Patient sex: F
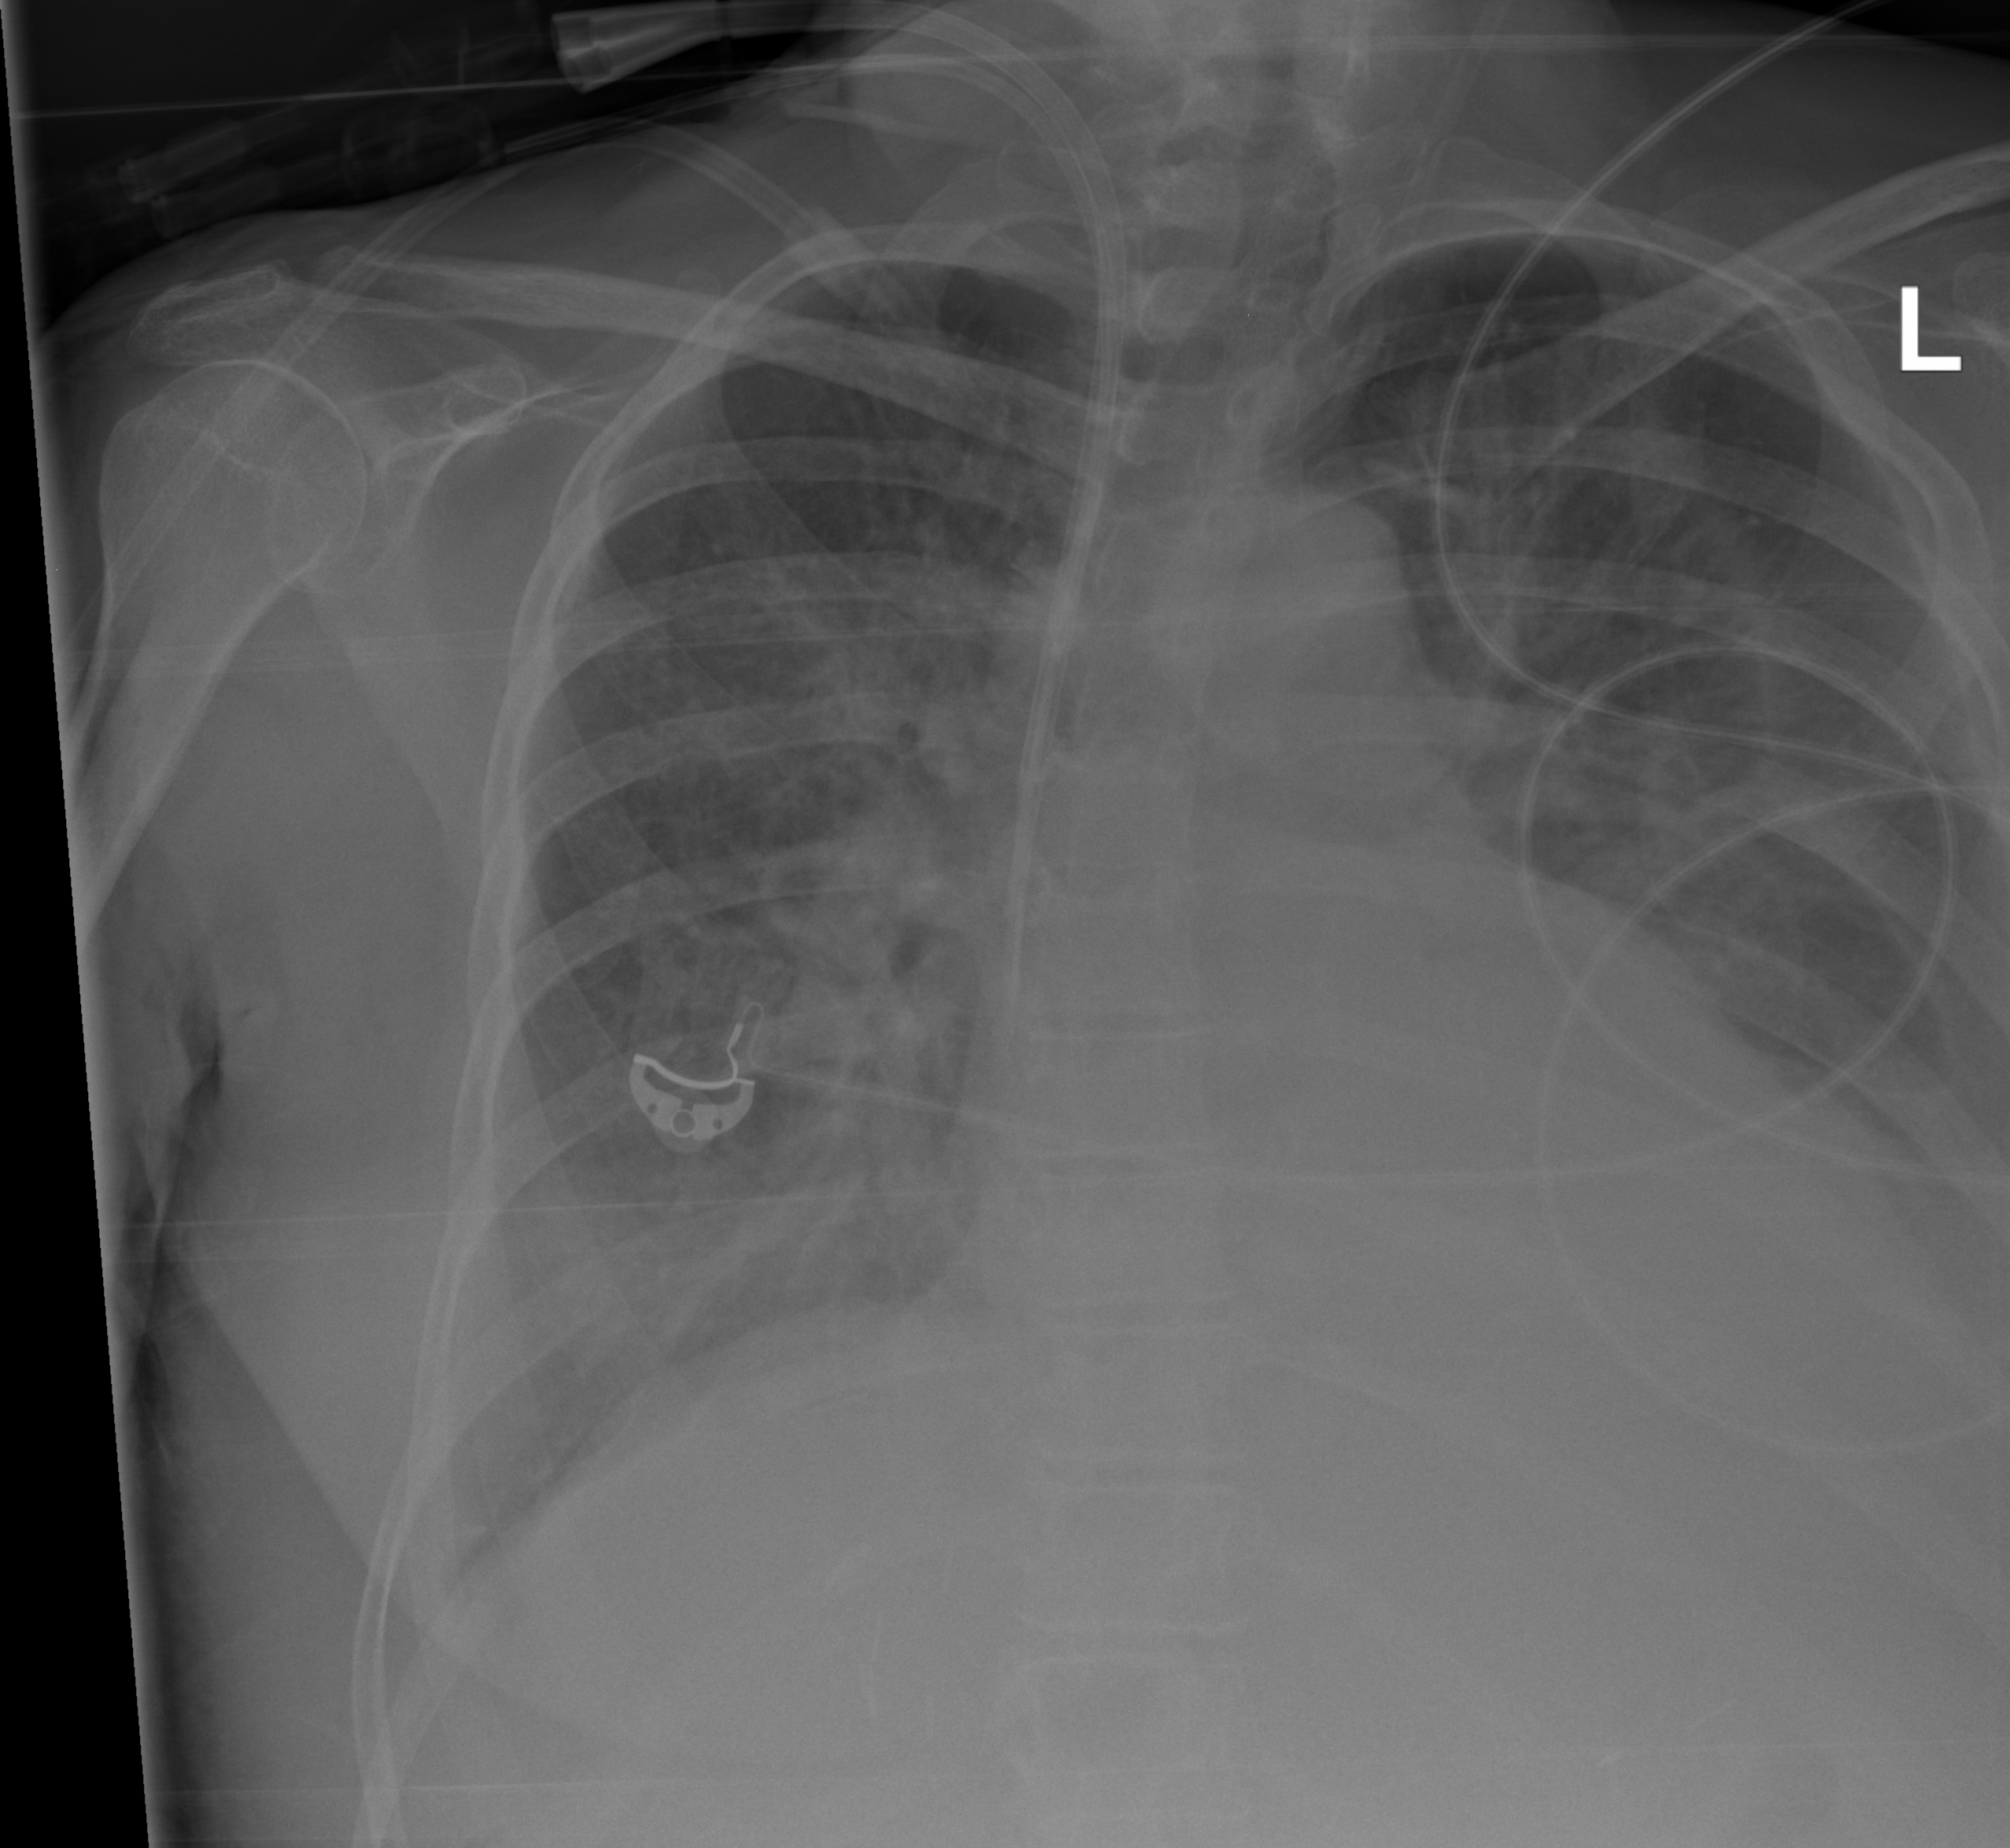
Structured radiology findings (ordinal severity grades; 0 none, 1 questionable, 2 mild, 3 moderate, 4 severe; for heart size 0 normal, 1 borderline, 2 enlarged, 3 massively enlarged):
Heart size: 2
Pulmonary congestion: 2
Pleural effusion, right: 2
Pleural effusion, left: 2
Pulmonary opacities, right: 2
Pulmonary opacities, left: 0
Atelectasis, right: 2
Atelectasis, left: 2